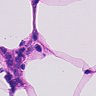
Metastatic tissue present: no